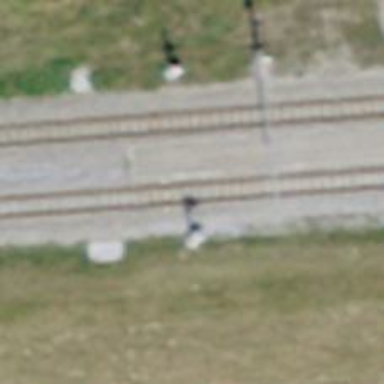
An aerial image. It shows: Railway signal.